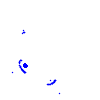
Particle: pion